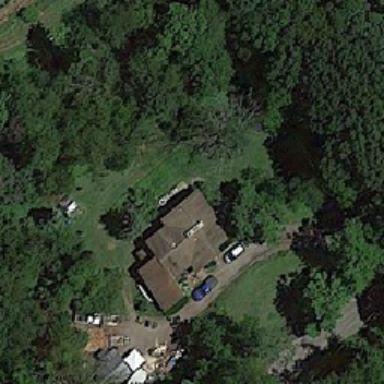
In front of the dark red house is a dirty road where blue cars and white cars are parked .